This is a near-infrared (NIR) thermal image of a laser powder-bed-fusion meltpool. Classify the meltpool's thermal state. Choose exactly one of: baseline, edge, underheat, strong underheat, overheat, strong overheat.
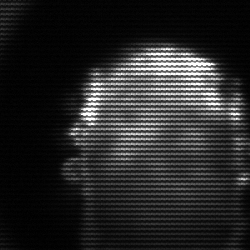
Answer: baseline